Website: bh-photo
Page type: address-validator
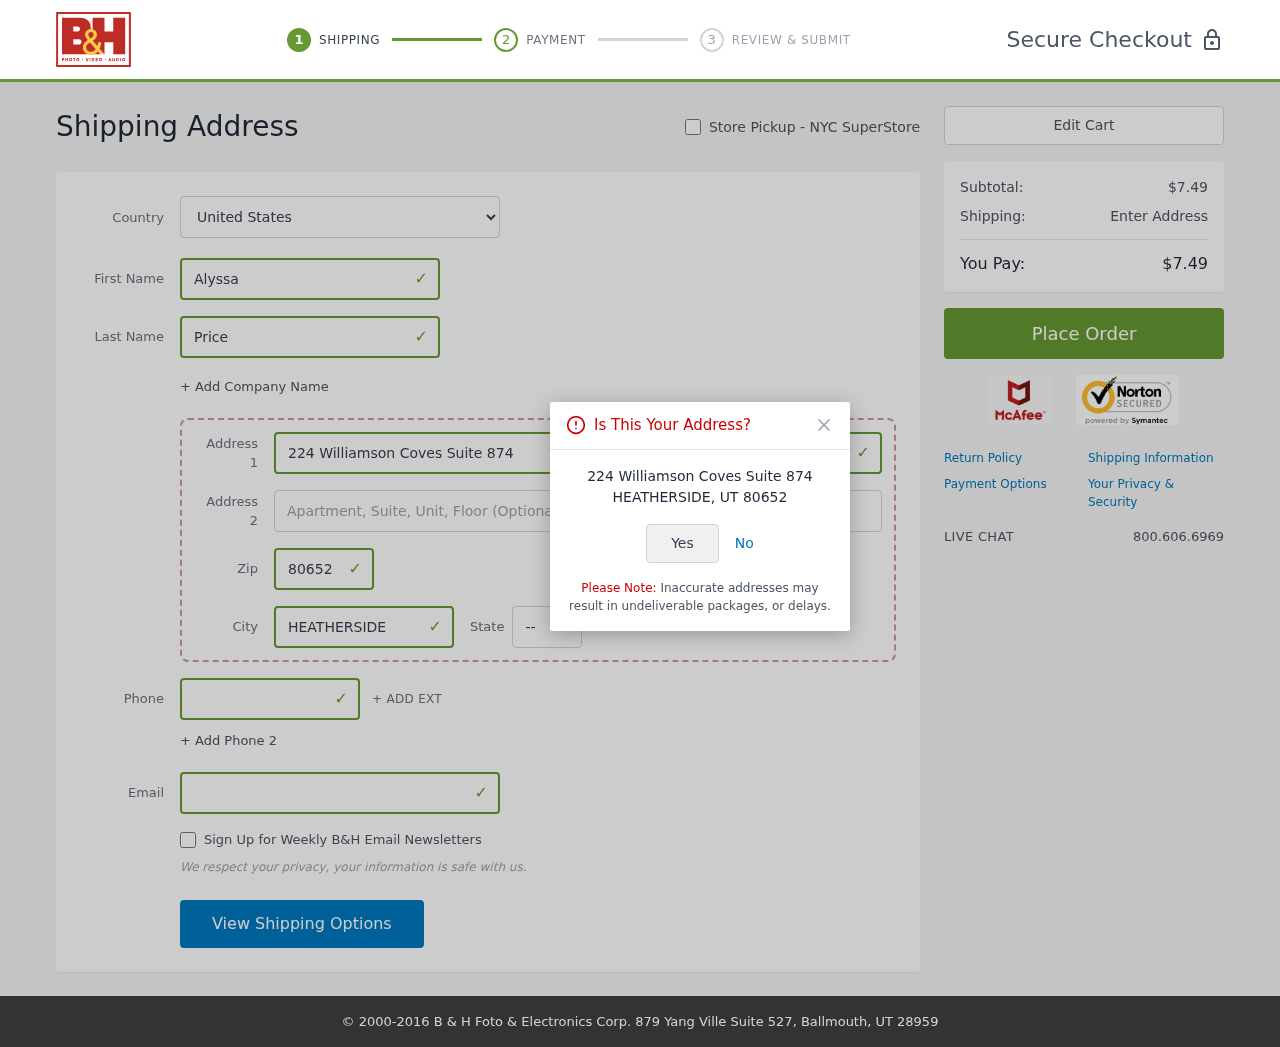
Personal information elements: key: PII_CITY
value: Heatherside
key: PII_COUNTRY
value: United States
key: PII_EMAIL
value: alyssaprice@yahoo.com
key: PII_FIRSTNAME
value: Alyssa
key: PII_LASTNAME
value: Price
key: PII_PHONE
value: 6996388851
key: PII_POSTCODE
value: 80652
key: PII_STATE_ABBR
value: UT
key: PII_STREET
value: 224 Williamson Coves Suite 874
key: PII_CITY_CONFIRM
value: HEATHERSIDE
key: PII_POSTCODE_FULL
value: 80652
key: PII_POSTCODE_NUMERIC
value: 80652
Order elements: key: ORDER_SUBTOTAL
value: $7.49
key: ORDER_TOTAL
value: $7.49